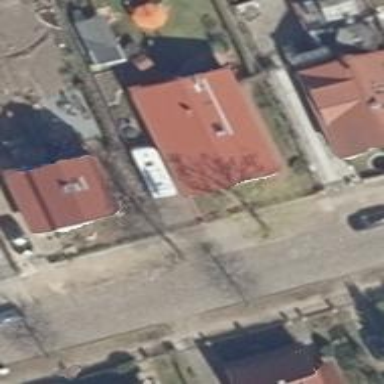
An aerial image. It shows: Detached building with gabled roof.